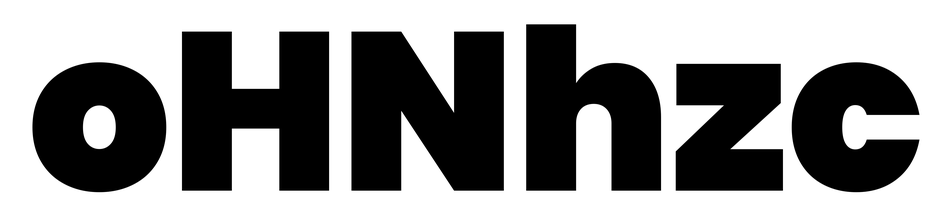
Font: Poppins-Black